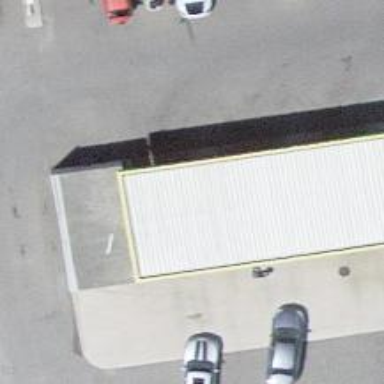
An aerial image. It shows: Car wash facility.